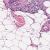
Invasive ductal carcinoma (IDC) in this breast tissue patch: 1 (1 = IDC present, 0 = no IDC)